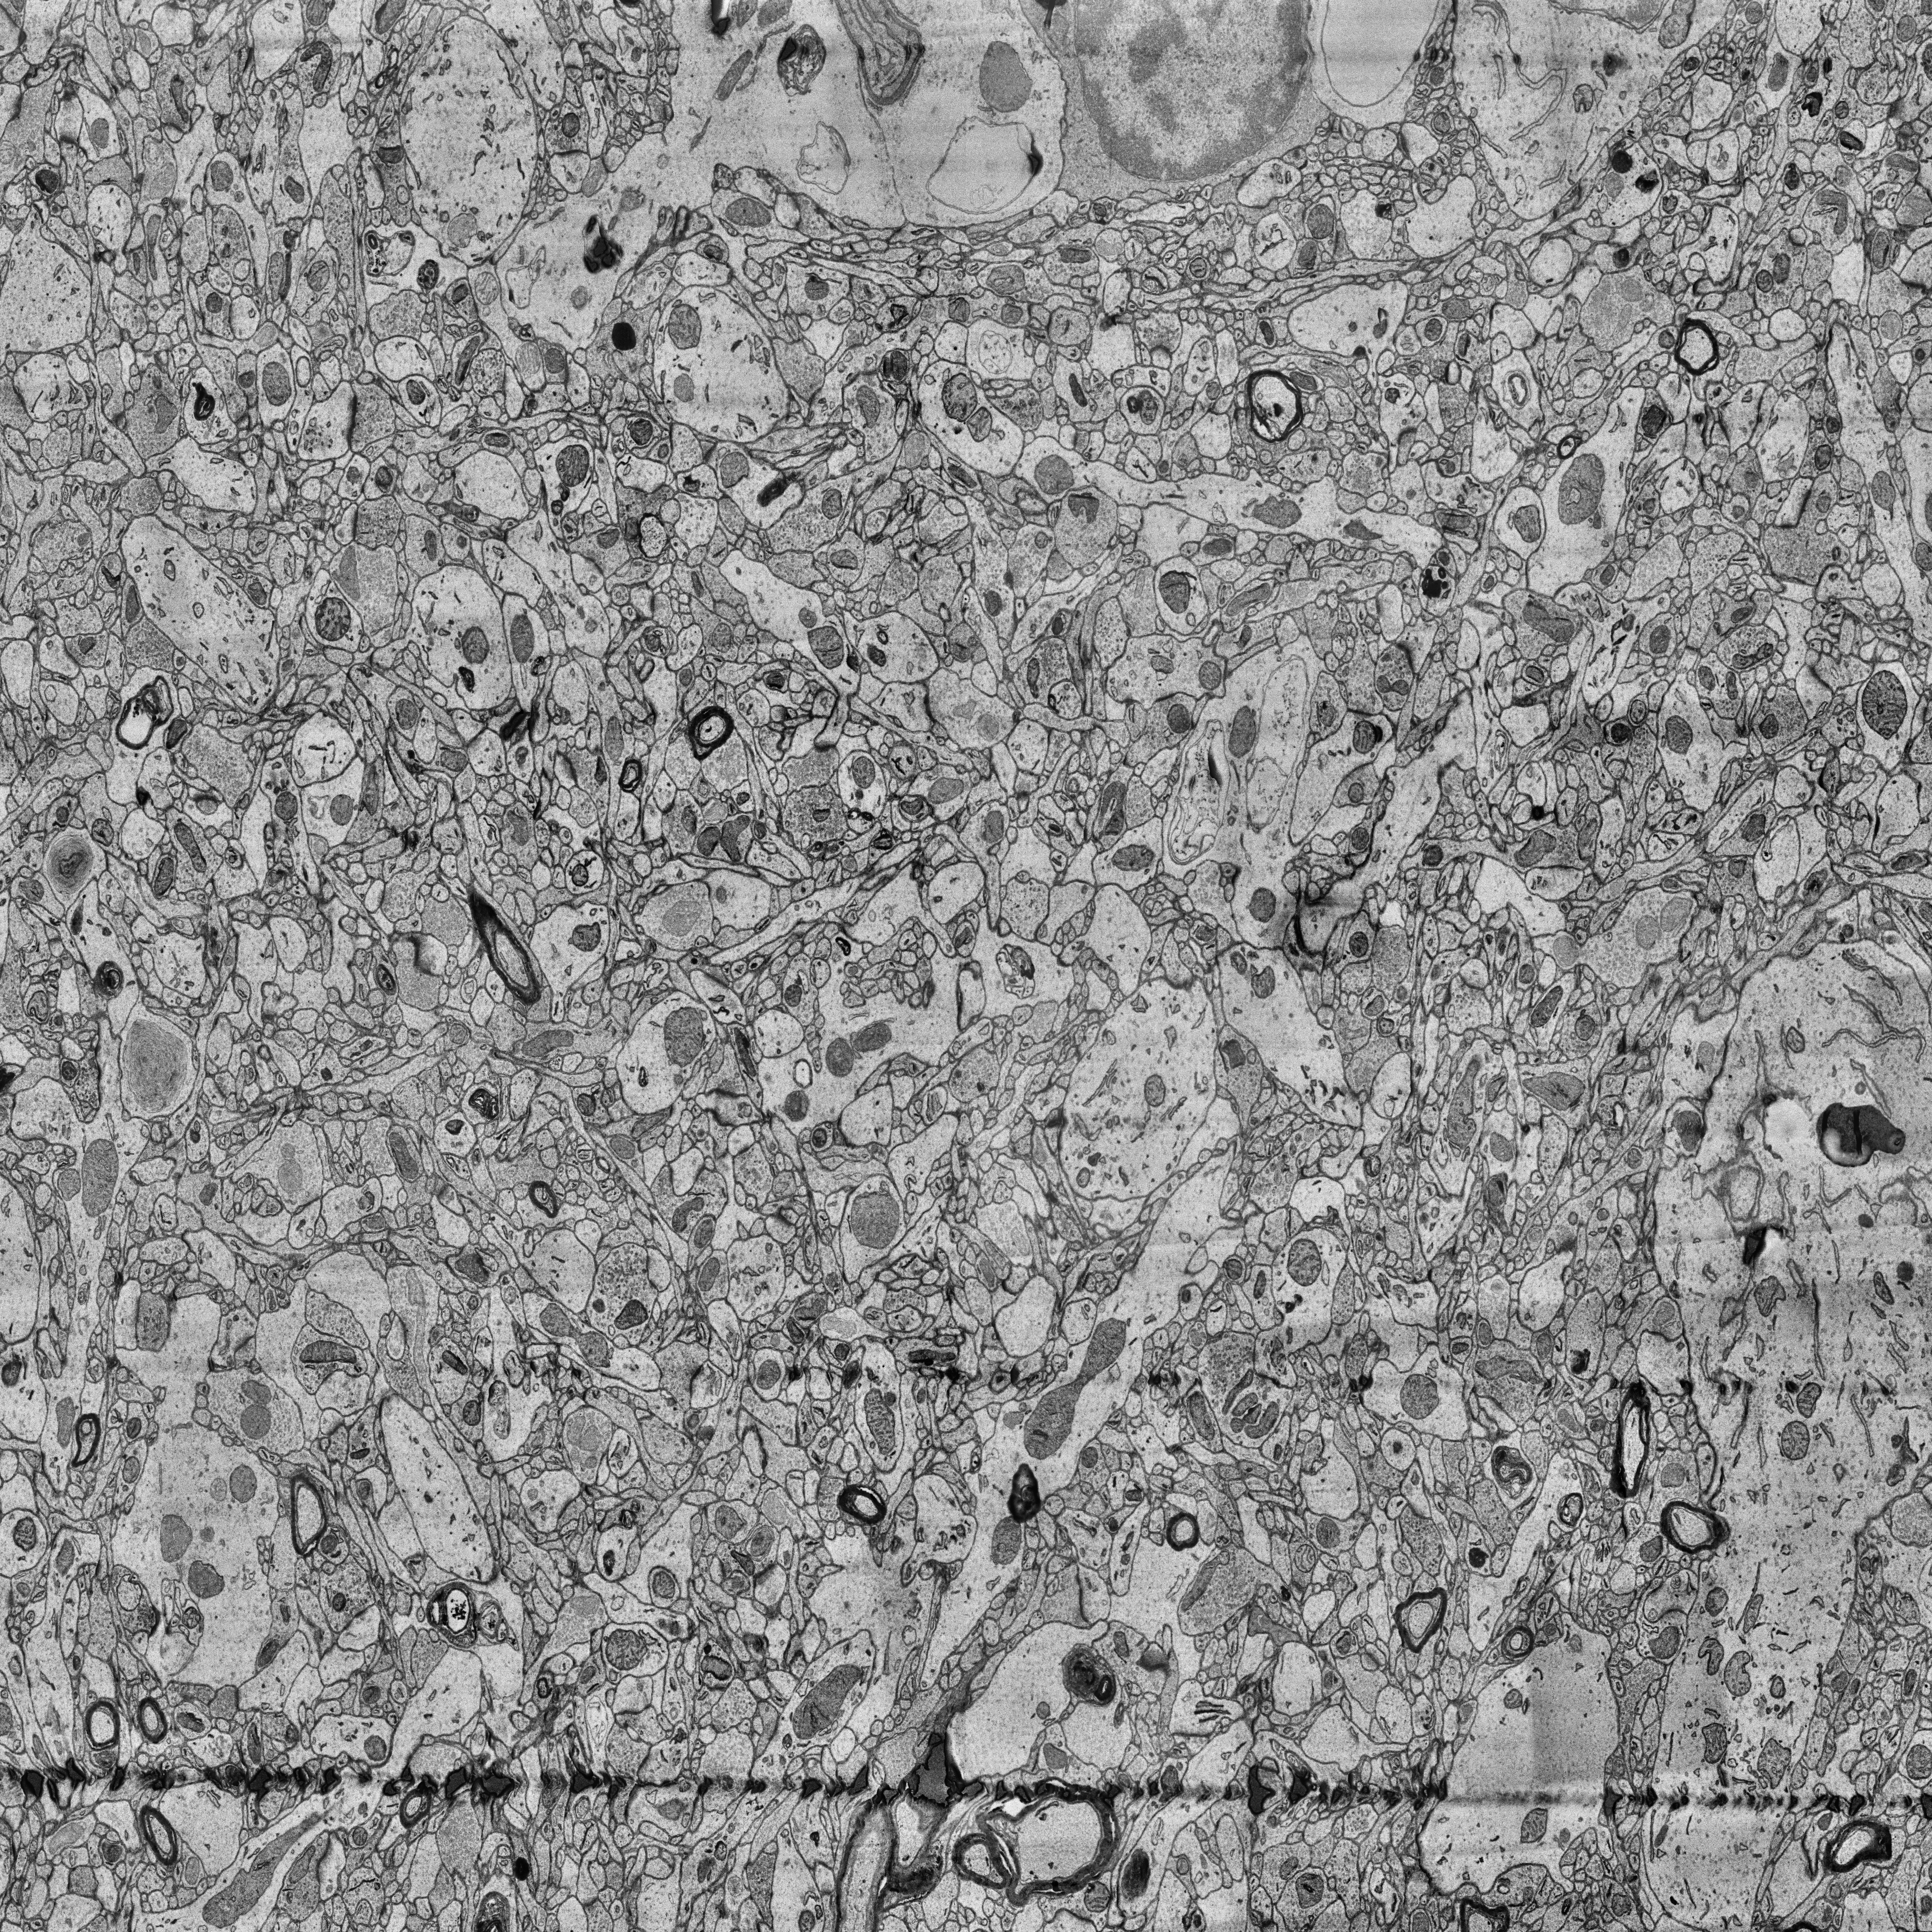
Electron microscopy slice of human cortex tissue
Slice depth (z): 162
Mitochondria instances in slice: 489